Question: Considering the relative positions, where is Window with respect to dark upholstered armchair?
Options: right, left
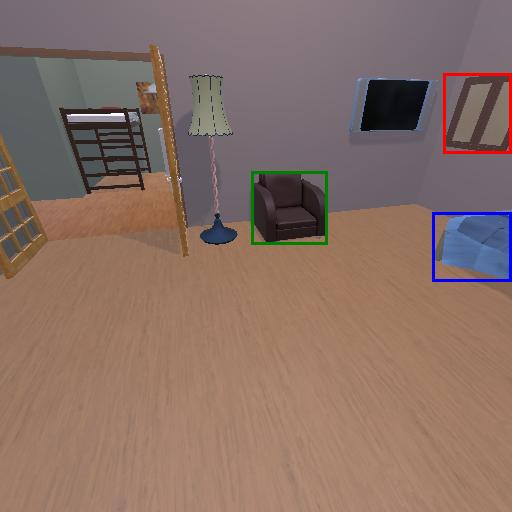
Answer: right